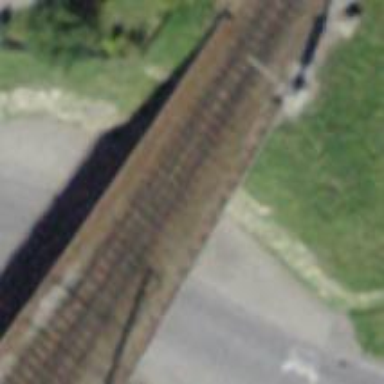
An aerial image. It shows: Railway switch.